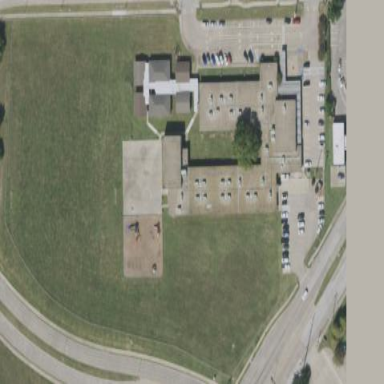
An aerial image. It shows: School.